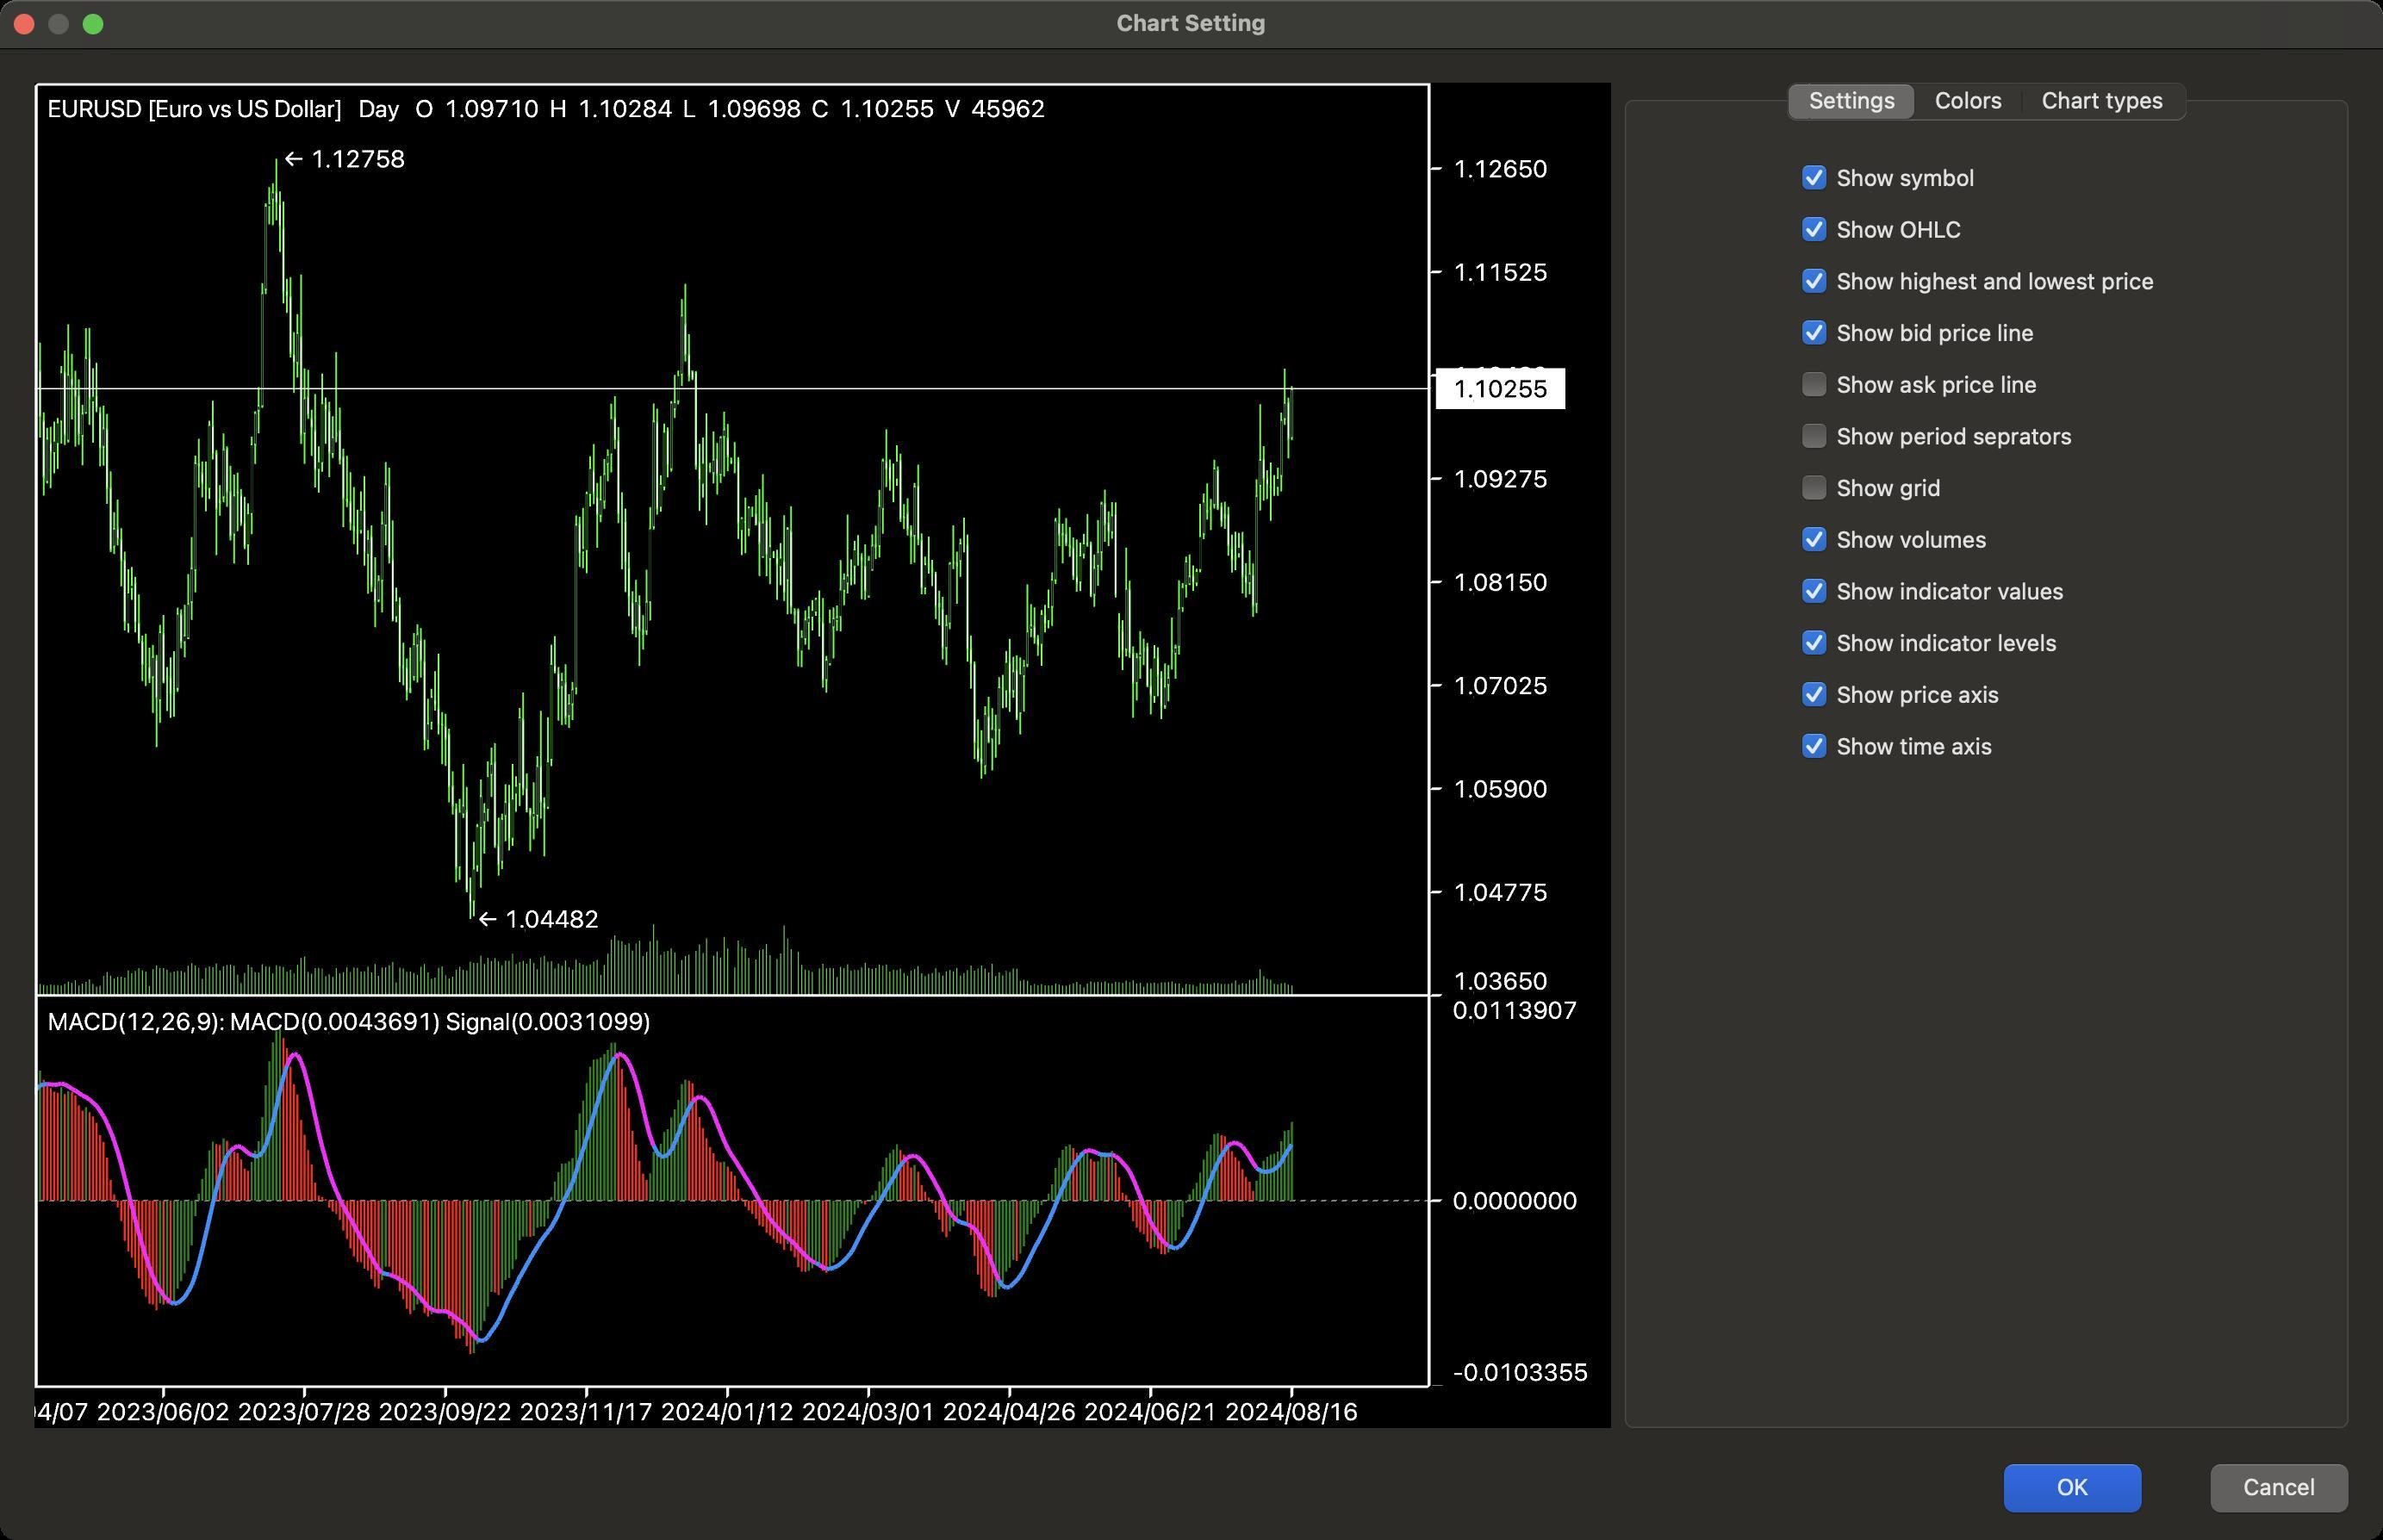
Accessibility tree:
{"name": "Chart_Setting", "role": "AXWindow", "description": null, "role_description": "dialog", "value": null, "position": "172.00;112.00", "size": "1383;894", "children": [{"name": null, "role": "AXTabGroup", "description": null, "role_description": "tab group", "value": "{\n    \"name\": \"Settings\",\n    \"role\": \"AXRadioButton\",\n    \"description\": null,\n    \"role_description\": \"tab\",\n    \"value\": 1,\n    \"position\": \"1039.00;47.00\",\n    \"size\": \"73;24\",\n    \"children\": []\n}", "position": "936.00;42.00", "size": "434;797", "children": [{"name": "Settings", "role": "AXRadioButton", "description": null, "role_description": "tab", "value": 1, "position": "1039.00;47.00", "size": "73;24", "children": []}, {"name": "Colors", "role": "AXRadioButton", "description": null, "role_description": "tab", "value": 0, "position": "1112.00;47.00", "size": "62;24", "children": []}, {"name": "Chart_types", "role": "AXRadioButton", "description": null, "role_description": "tab", "value": 0, "position": "1174.00;47.00", "size": "93;24", "children": []}, {"name": "Show_symbol", "role": "AXCheckBox", "description": null, "role_description": "checkbox", "value": 1, "position": "1044.00;94.00", "size": "107;18", "children": []}, {"name": "Show_OHLC", "role": "AXCheckBox", "description": null, "role_description": "checkbox", "value": 1, "position": "1044.00;124.00", "size": "99;18", "children": []}, {"name": "Show_highest_and_lowest_price", "role": "AXCheckBox", "description": null, "role_description": "checkbox", "value": 1, "position": "1044.00;154.00", "size": "211;18", "children": []}, {"name": "Show_bid_price_line", "role": "AXCheckBox", "description": null, "role_description": "checkbox", "value": 1, "position": "1044.00;184.00", "size": "141;18", "children": []}, {"name": "Show_ask_price_line", "role": "AXCheckBox", "description": null, "role_description": "checkbox", "value": 0, "position": "1044.00;214.00", "size": "143;18", "children": []}, {"name": "Show_period_seprators", "role": "AXCheckBox", "description": null, "role_description": "checkbox", "value": 0, "position": "1044.00;244.00", "size": "163;18", "children": []}, {"name": "Show_grid", "role": "AXCheckBox", "description": null, "role_description": "checkbox", "value": 0, "position": "1044.00;274.00", "size": "87;18", "children": []}, {"name": "Show_volumes", "role": "AXCheckBox", "description": null, "role_description": "checkbox", "value": 1, "position": "1044.00;304.00", "size": "114;18", "children": []}, {"name": "Show_indicator_values", "role": "AXCheckBox", "description": null, "role_description": "checkbox", "value": 1, "position": "1044.00;334.00", "size": "158;18", "children": []}, {"name": "Show_indicator_levels", "role": "AXCheckBox", "description": null, "role_description": "checkbox", "value": 1, "position": "1044.00;364.00", "size": "158;18", "children": []}, {"name": "Show_time_axis", "role": "AXCheckBox", "description": null, "role_description": "checkbox", "value": 1, "position": "1044.00;424.00", "size": "158;18", "children": []}, {"name": "Show_price_axis", "role": "AXCheckBox", "description": null, "role_description": "checkbox", "value": 1, "position": "1044.00;394.00", "size": "158;18", "children": []}]}, {"name": "OK", "role": "AXButton", "description": null, "role_description": "button", "value": null, "position": "1157.00;848.00", "size": "92;32", "children": []}, {"name": "Cancel", "role": "AXButton", "description": null, "role_description": "button", "value": null, "position": "1277.00;848.00", "size": "92;32", "children": []}, {"name": null, "role": "AXButton", "description": null, "role_description": "close button", "value": null, "position": "7.00;6.00", "size": "14;16", "children": []}, {"name": null, "role": "AXButton", "description": null, "role_description": "zoom button", "value": null, "position": "47.00;6.00", "size": "14;16", "children": [{"name": null, "role": "AXGroup", "description": null, "role_description": "group", "value": null, "position": "47.00;6.00", "size": "14;16", "children": []}]}, {"name": null, "role": "AXButton", "description": null, "role_description": "minimize button", "value": null, "position": "27.00;6.00", "size": "14;16", "children": []}, {"name": null, "role": "AXStaticText", "description": null, "role_description": "text", "value": "Chart Setting", "position": "646.00;5.00", "size": "91;16", "children": []}]}